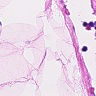
Metastatic tissue present: no